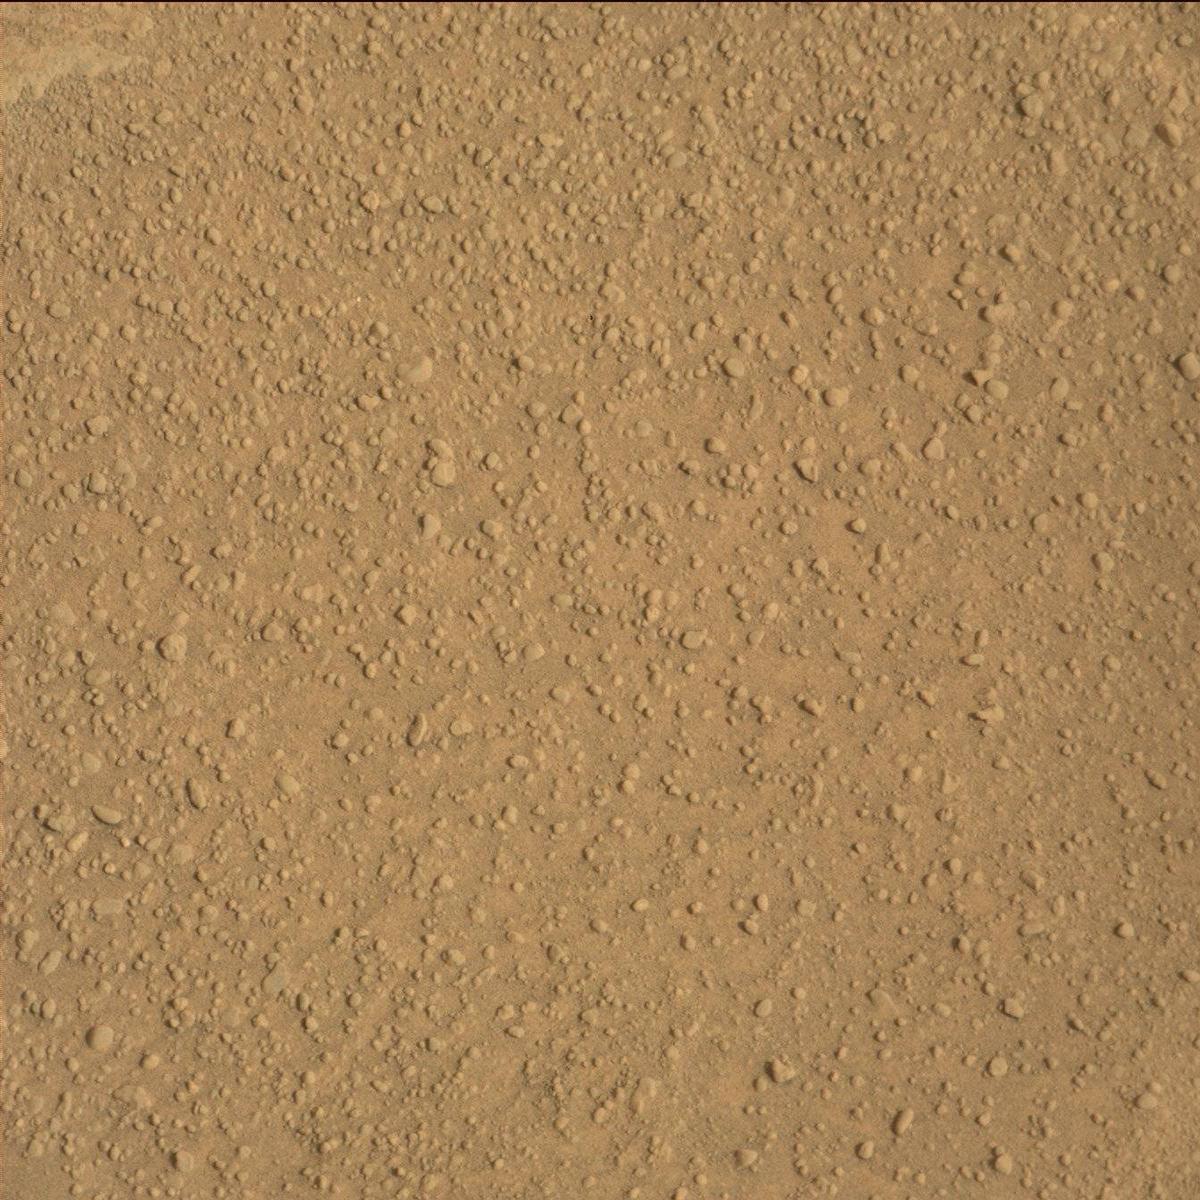
Terrain classes present: Bedrock, Sand / Soil